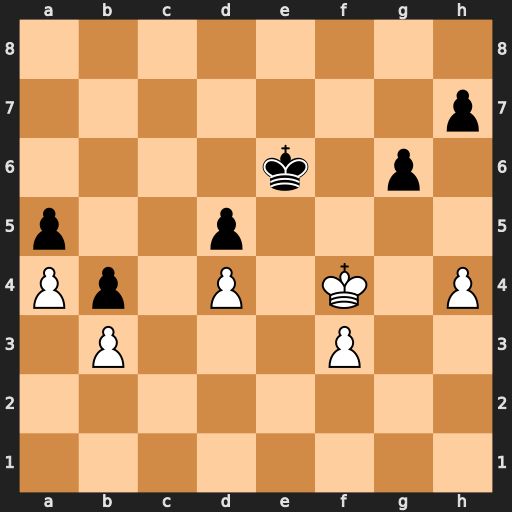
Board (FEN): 8/7p/4k1p1/p2p4/Pp1P1K1P/1P3P2/8/8
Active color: w
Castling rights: -
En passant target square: -
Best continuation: Kg5 Kf7 Kh6